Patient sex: M
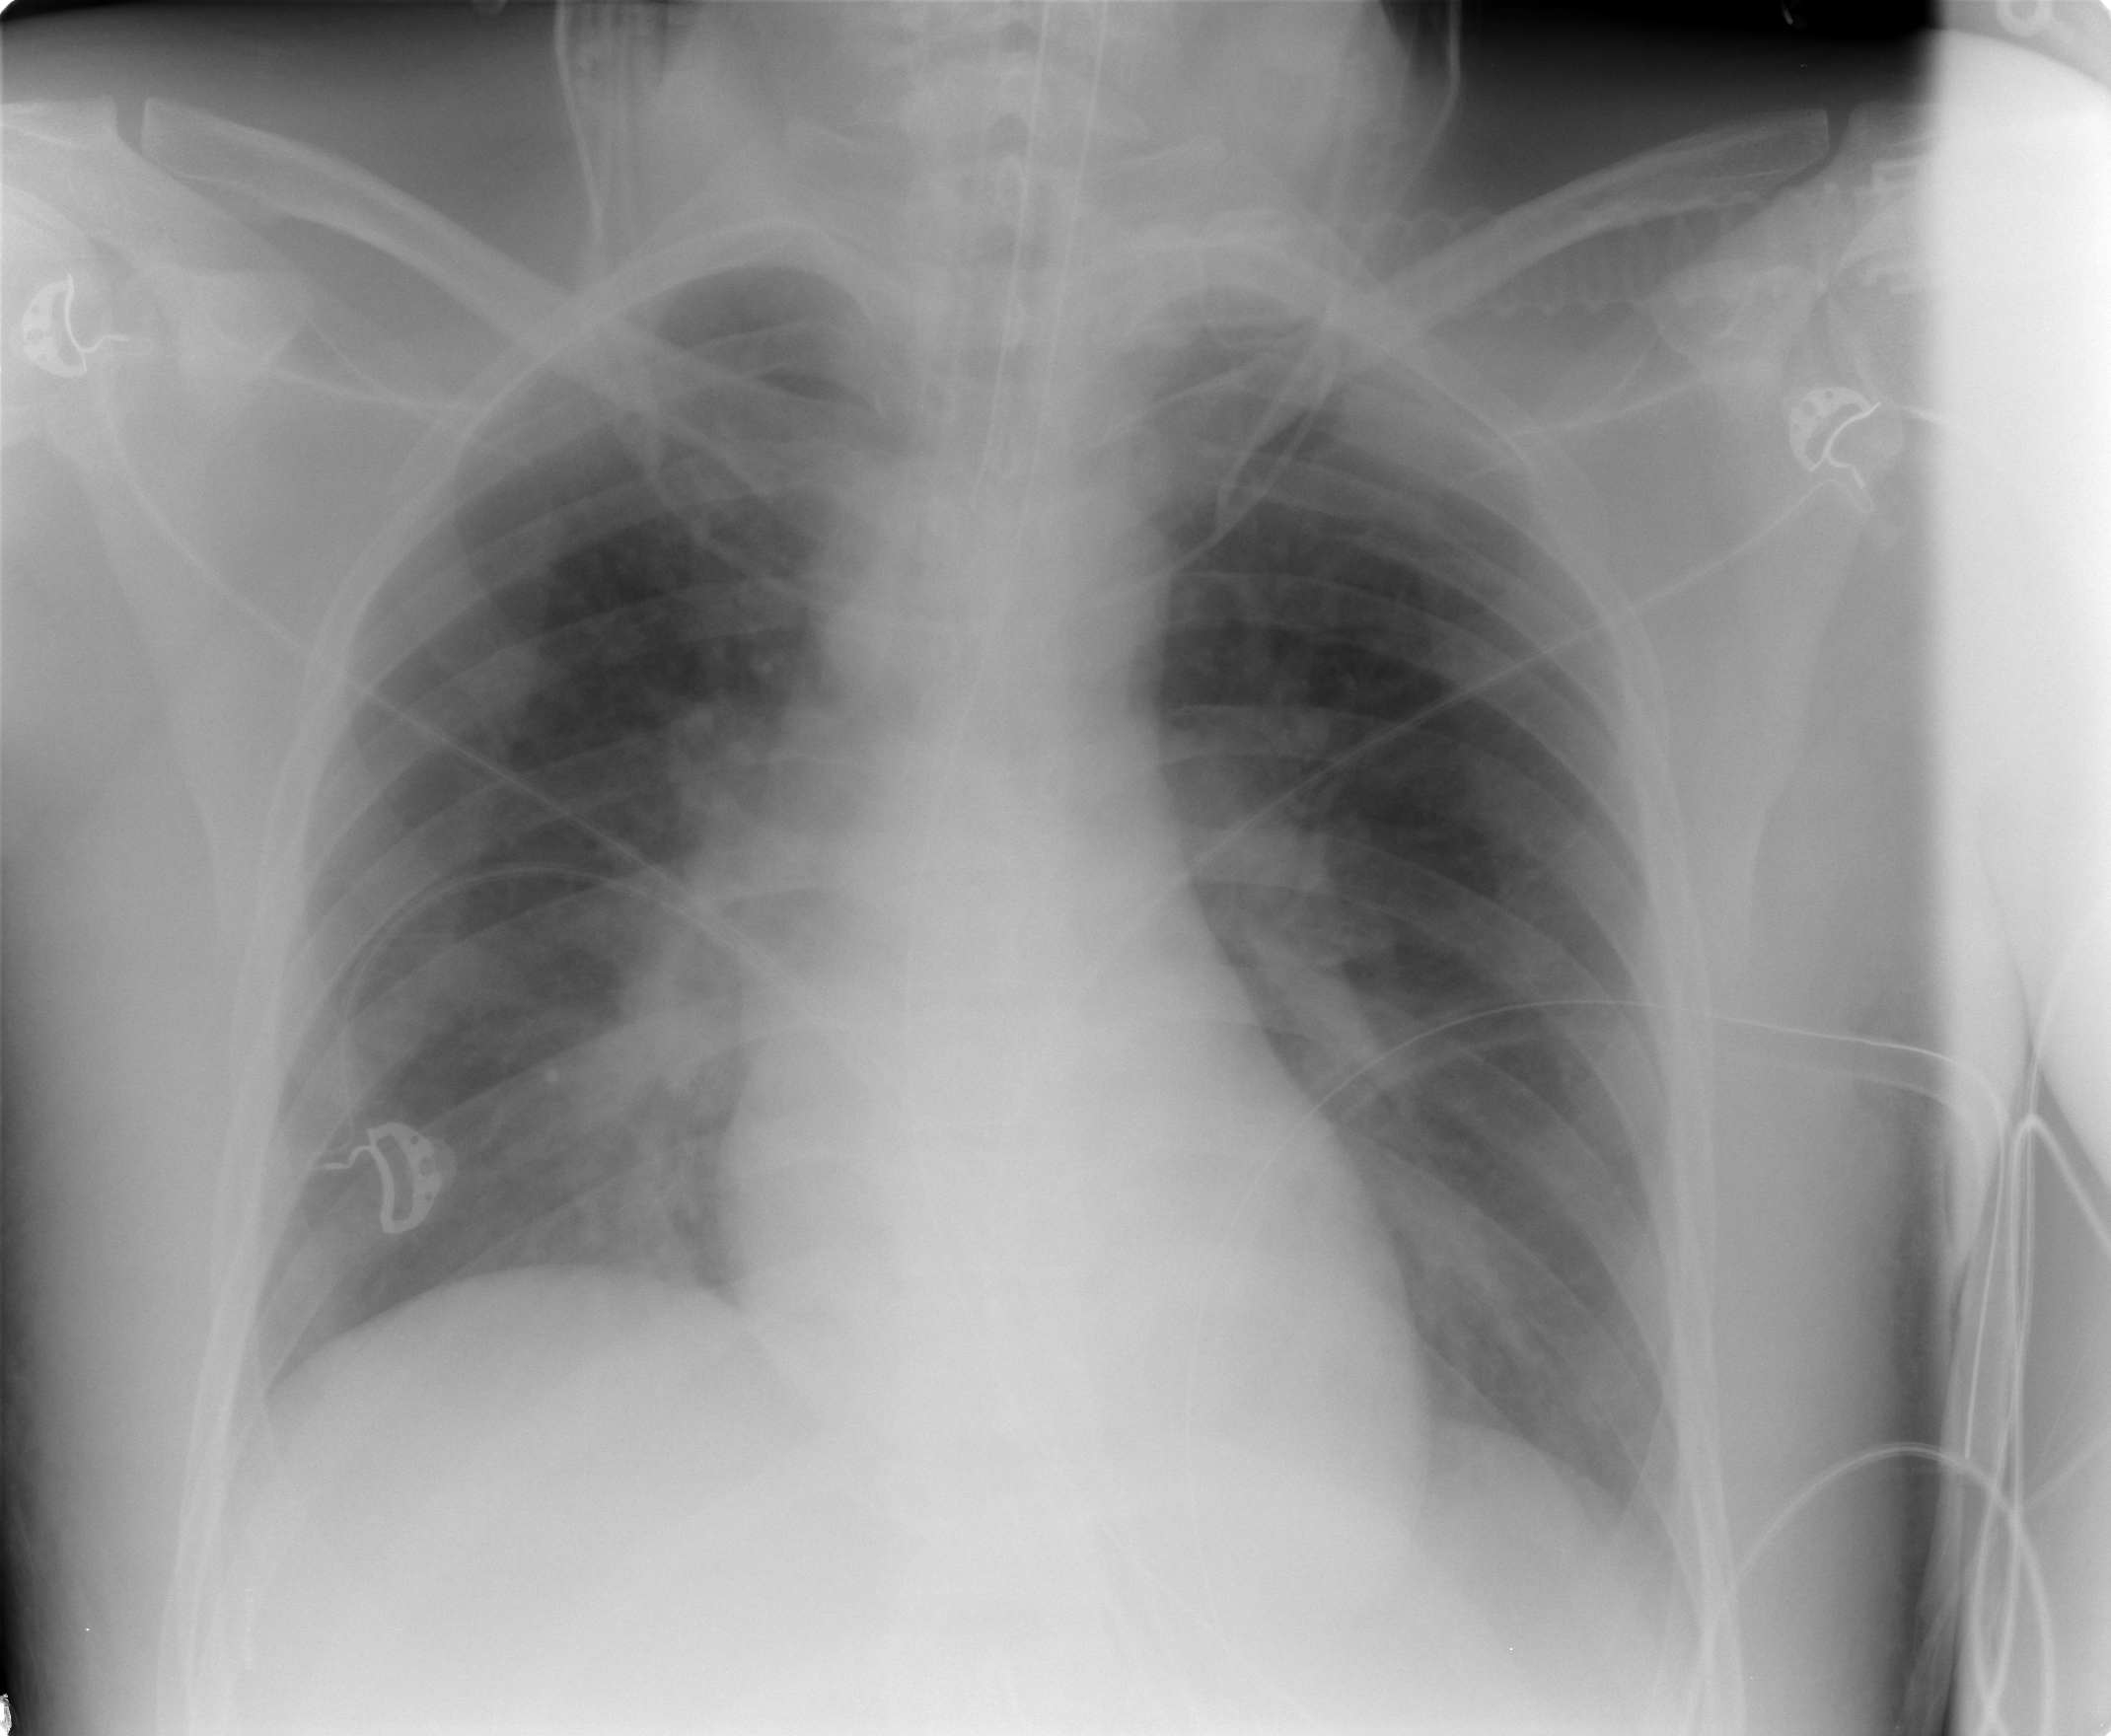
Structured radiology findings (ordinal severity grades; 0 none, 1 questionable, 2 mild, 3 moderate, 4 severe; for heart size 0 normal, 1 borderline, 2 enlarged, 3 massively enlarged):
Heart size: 0
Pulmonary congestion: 0
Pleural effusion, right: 0
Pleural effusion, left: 0
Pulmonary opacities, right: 1
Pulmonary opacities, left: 1
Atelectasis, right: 0
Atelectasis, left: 0